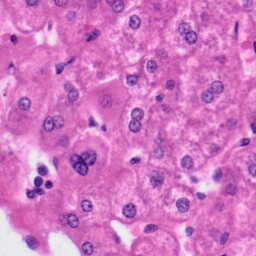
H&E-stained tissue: Liver